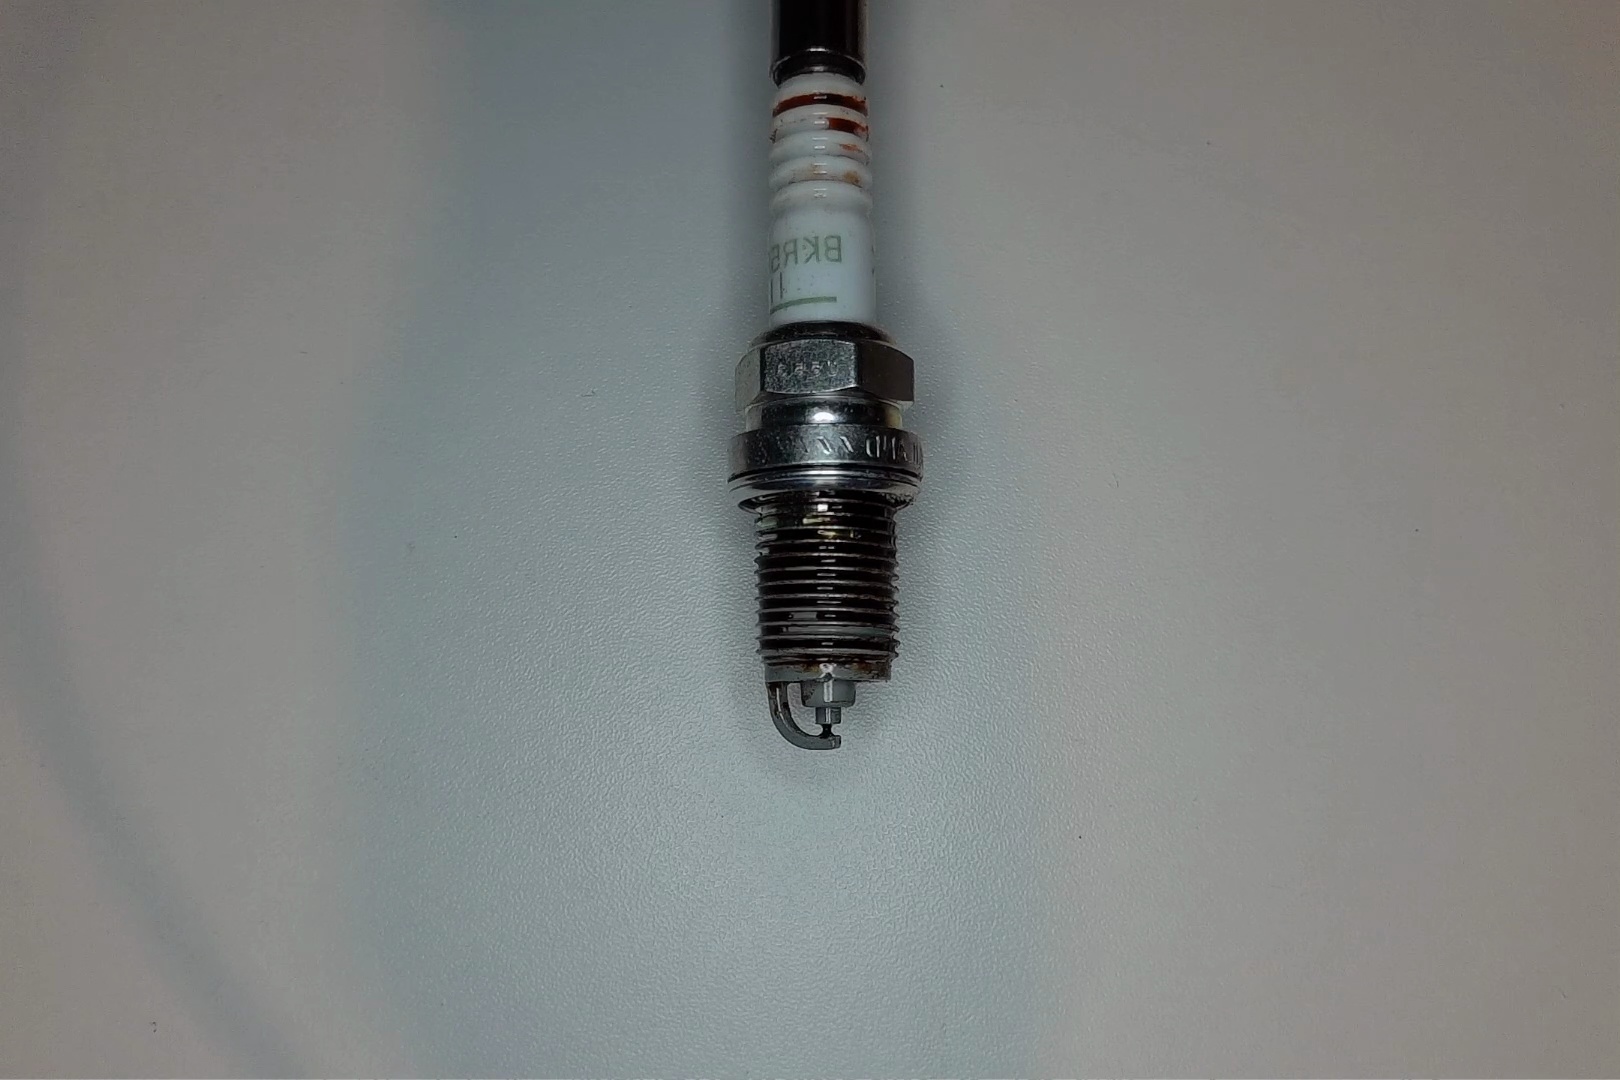
Label: anomaly